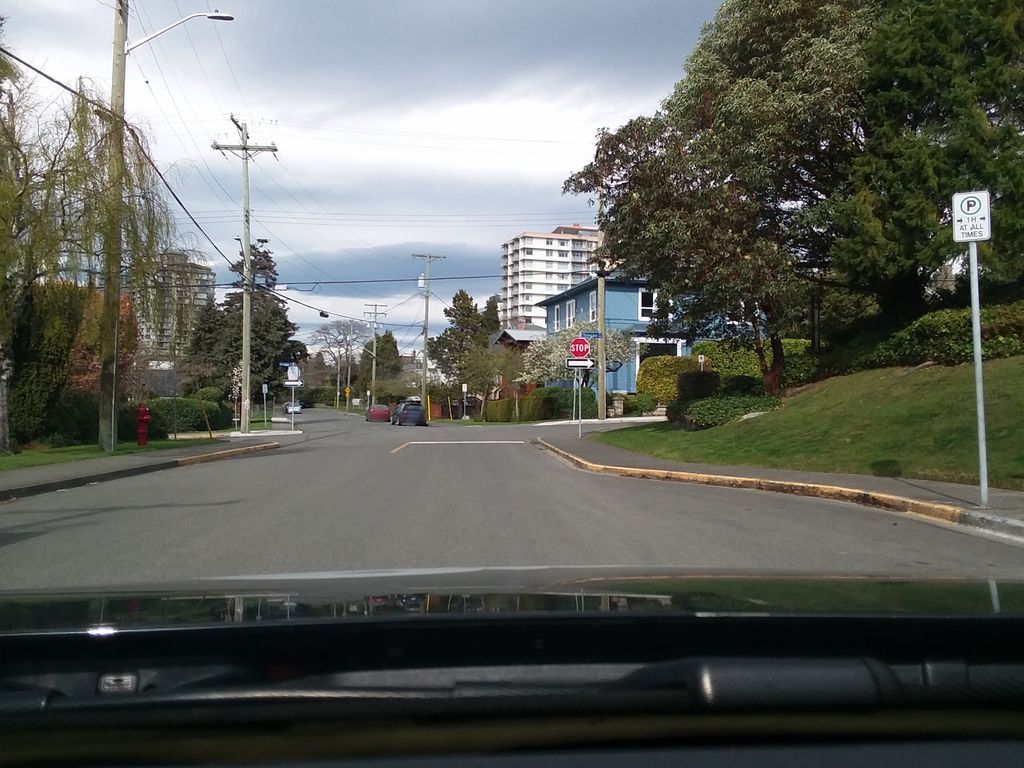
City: victoria